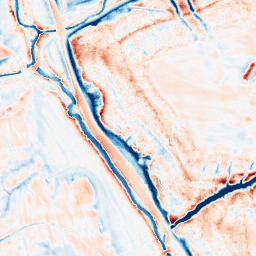
Category: edge_preserving
Decomposition family: anisotropic_diffusion
Decomposition parameters: iterations: 50
kappa: 30
gamma: 0.2
Upsampling method: quartic
Upsampling parameters: scale: 8
Upsampling scale: 8